Question: I want to match up a checkbox with dropdown menu in my ASP.Net MVC application(the checkbox will enable/disable the dropdown). I tried to alter the <URL> that shows how to match a checkbox with an input box to fit my own needs. This didn't really work out though.
My html looks like this:
'''
<div class="row">
<div class="col-md-3">
@Html.LabelForConfig(model => model.CompanyPkid)
</div>
<div class="col-lg-9">
<div class="input-group">
<span class="input-group-addon">
@Html.CheckBoxFor(model => model.IsSCompanyForPush)
</span>
@Html.DropDownListFor(model => model.CompanyPkid, Model.SelectOptions.CompanyPkidList)
</div><!-- /input-group -->
</div><!-- /.col-lg-6 -->
</div>
'''
This give the following result:

How can I fix this up to make it look cleaner?
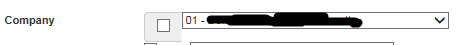
Answer: To apply the bootstrap input style you need to give the dropdown the 'form-control' class:
'''
@Html.DropDownListFor(model => model.CompanyPkid, Model.SelectOptions.CompanyPkidList, new { @class = "form-control" })
'''